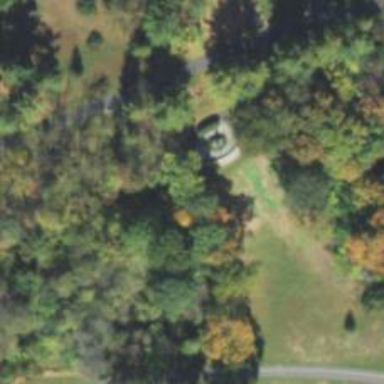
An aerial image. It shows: Historic monument.